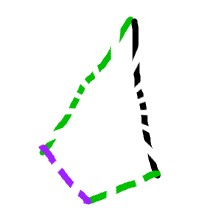
Shape: kite